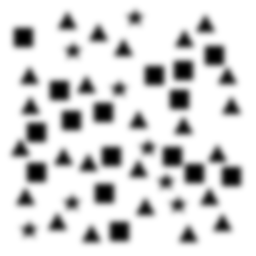
Squares: 16
Triangles: 24
Stars: 8
Total shapes: 48